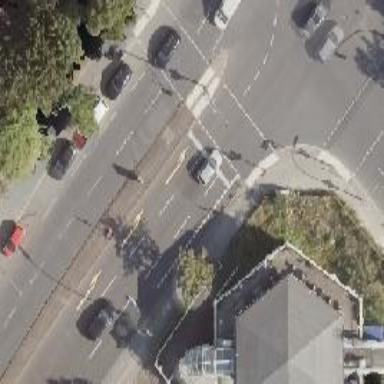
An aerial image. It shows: Road with traffic signals.